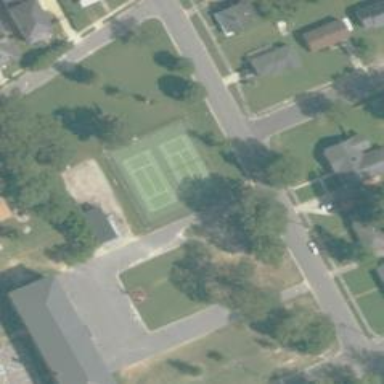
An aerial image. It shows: Tennis court on the leisure land pitch.